Question: This is my setup :

I have a UIViewController with inside a UIViewContainer that displays a UITableViewController.
When someone press a cell from the UITableViewController, I do some processing then I want to dismiss the parent UIViewController but I don't have access to it.
I tried, within UITableViewController, the following :
'''
self.parentViewController //It is nil
self.presentingViewController //It is nil
'''
The project is under Xcode 6 for iOS7 and iOS8. I am working in .
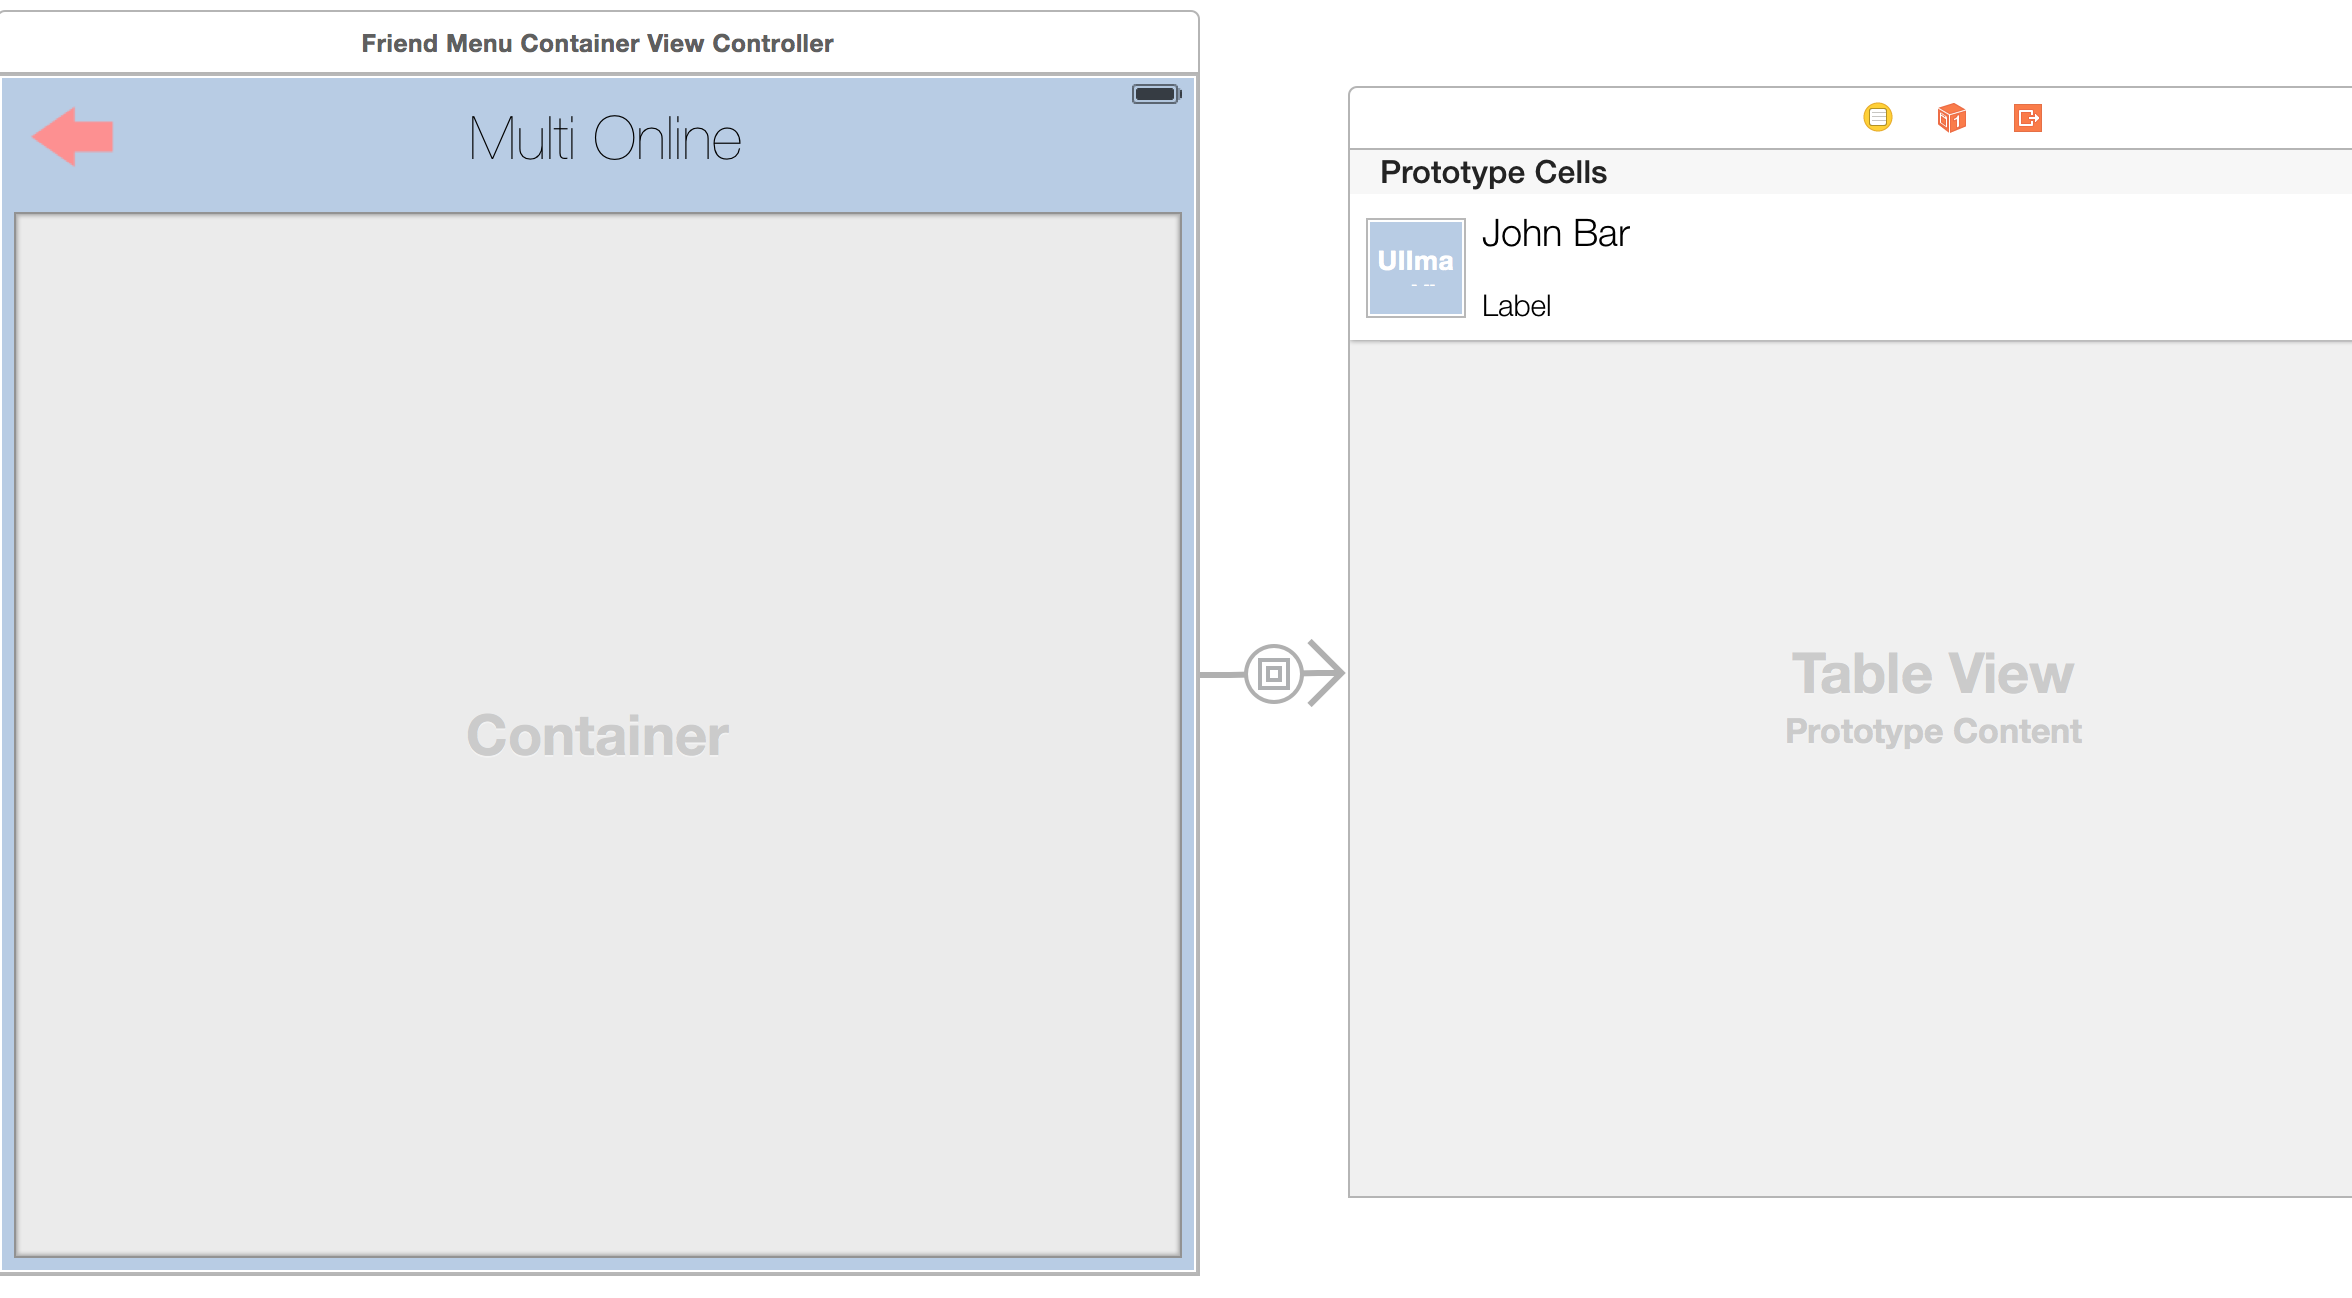
Answer: Going old school with a property parentDelegate/childDelegate.
'''
//In the parent
class ParentViewController: UIViewController {
var child: ChildViewController?
//Set the child delegate
//And child's parent delegate
override func prepareForSegue(segue: UIStoryboardSegue, sender: AnyObject?) {
if segue.identifier == "embedTable" {
self.child = (segue.destinationViewController as ChildViewController)
(segue.destinationViewController as ChildViewController).parent = self
}
}
//After dismissing view, set delegates to nil so they can correctly release
func exit() {
self.dismissViewControllerAnimated(true, completion: {() in
self.child?.parent = nil
self.child = nil
})
}
}
//In the child
class ChildViewController: UITableViewController {
var parent: ParentViewController?
}
'''